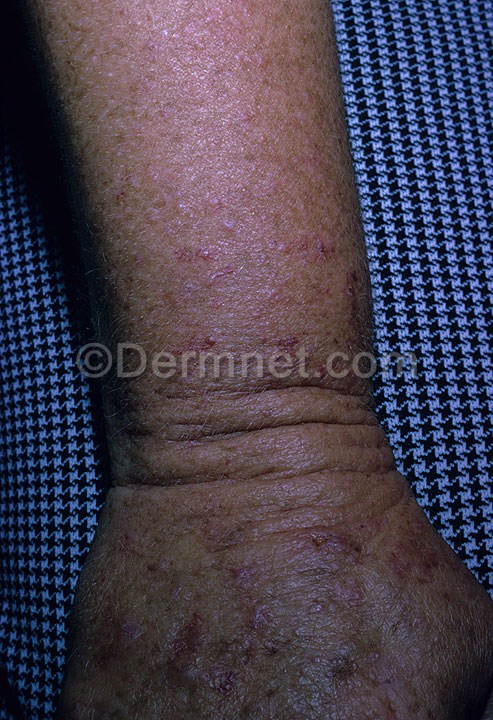
Disease: Light Diseases and Disorders of Pigmentation